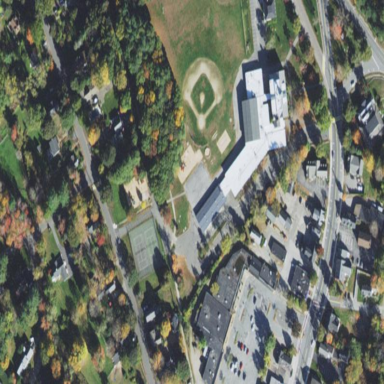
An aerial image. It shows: School.